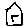
Label: house